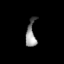
Tissue: lung
Cell type: Epithelial cells
Senescence score: 0.2399
Nuclear area (px): 258
Mean DAPI intensity: 136.643